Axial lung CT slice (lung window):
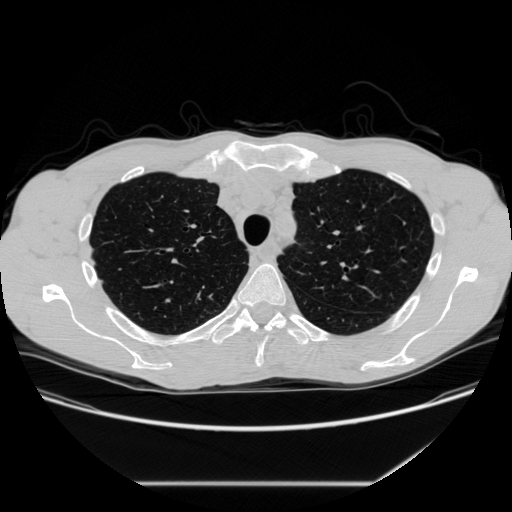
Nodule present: no